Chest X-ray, PA view. Patient: 64 years old, sex F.
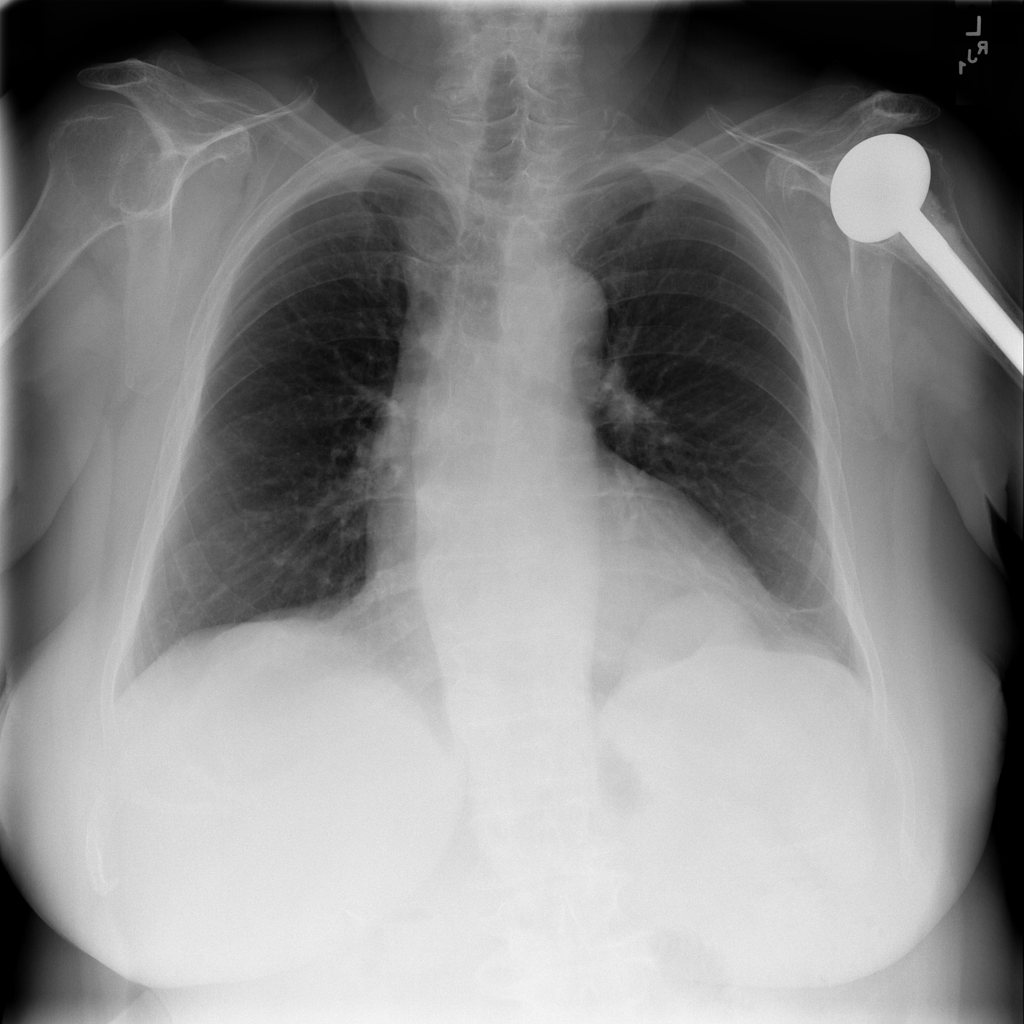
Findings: No Finding